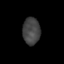
Tissue: skin
Cell type: Epithelial cells
Senescence score: 0.2719
Nuclear area (px): 461
Mean DAPI intensity: 67.846